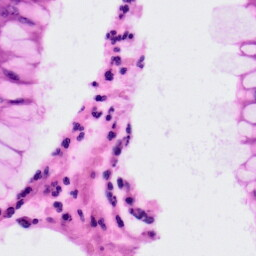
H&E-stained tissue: Colon